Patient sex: M
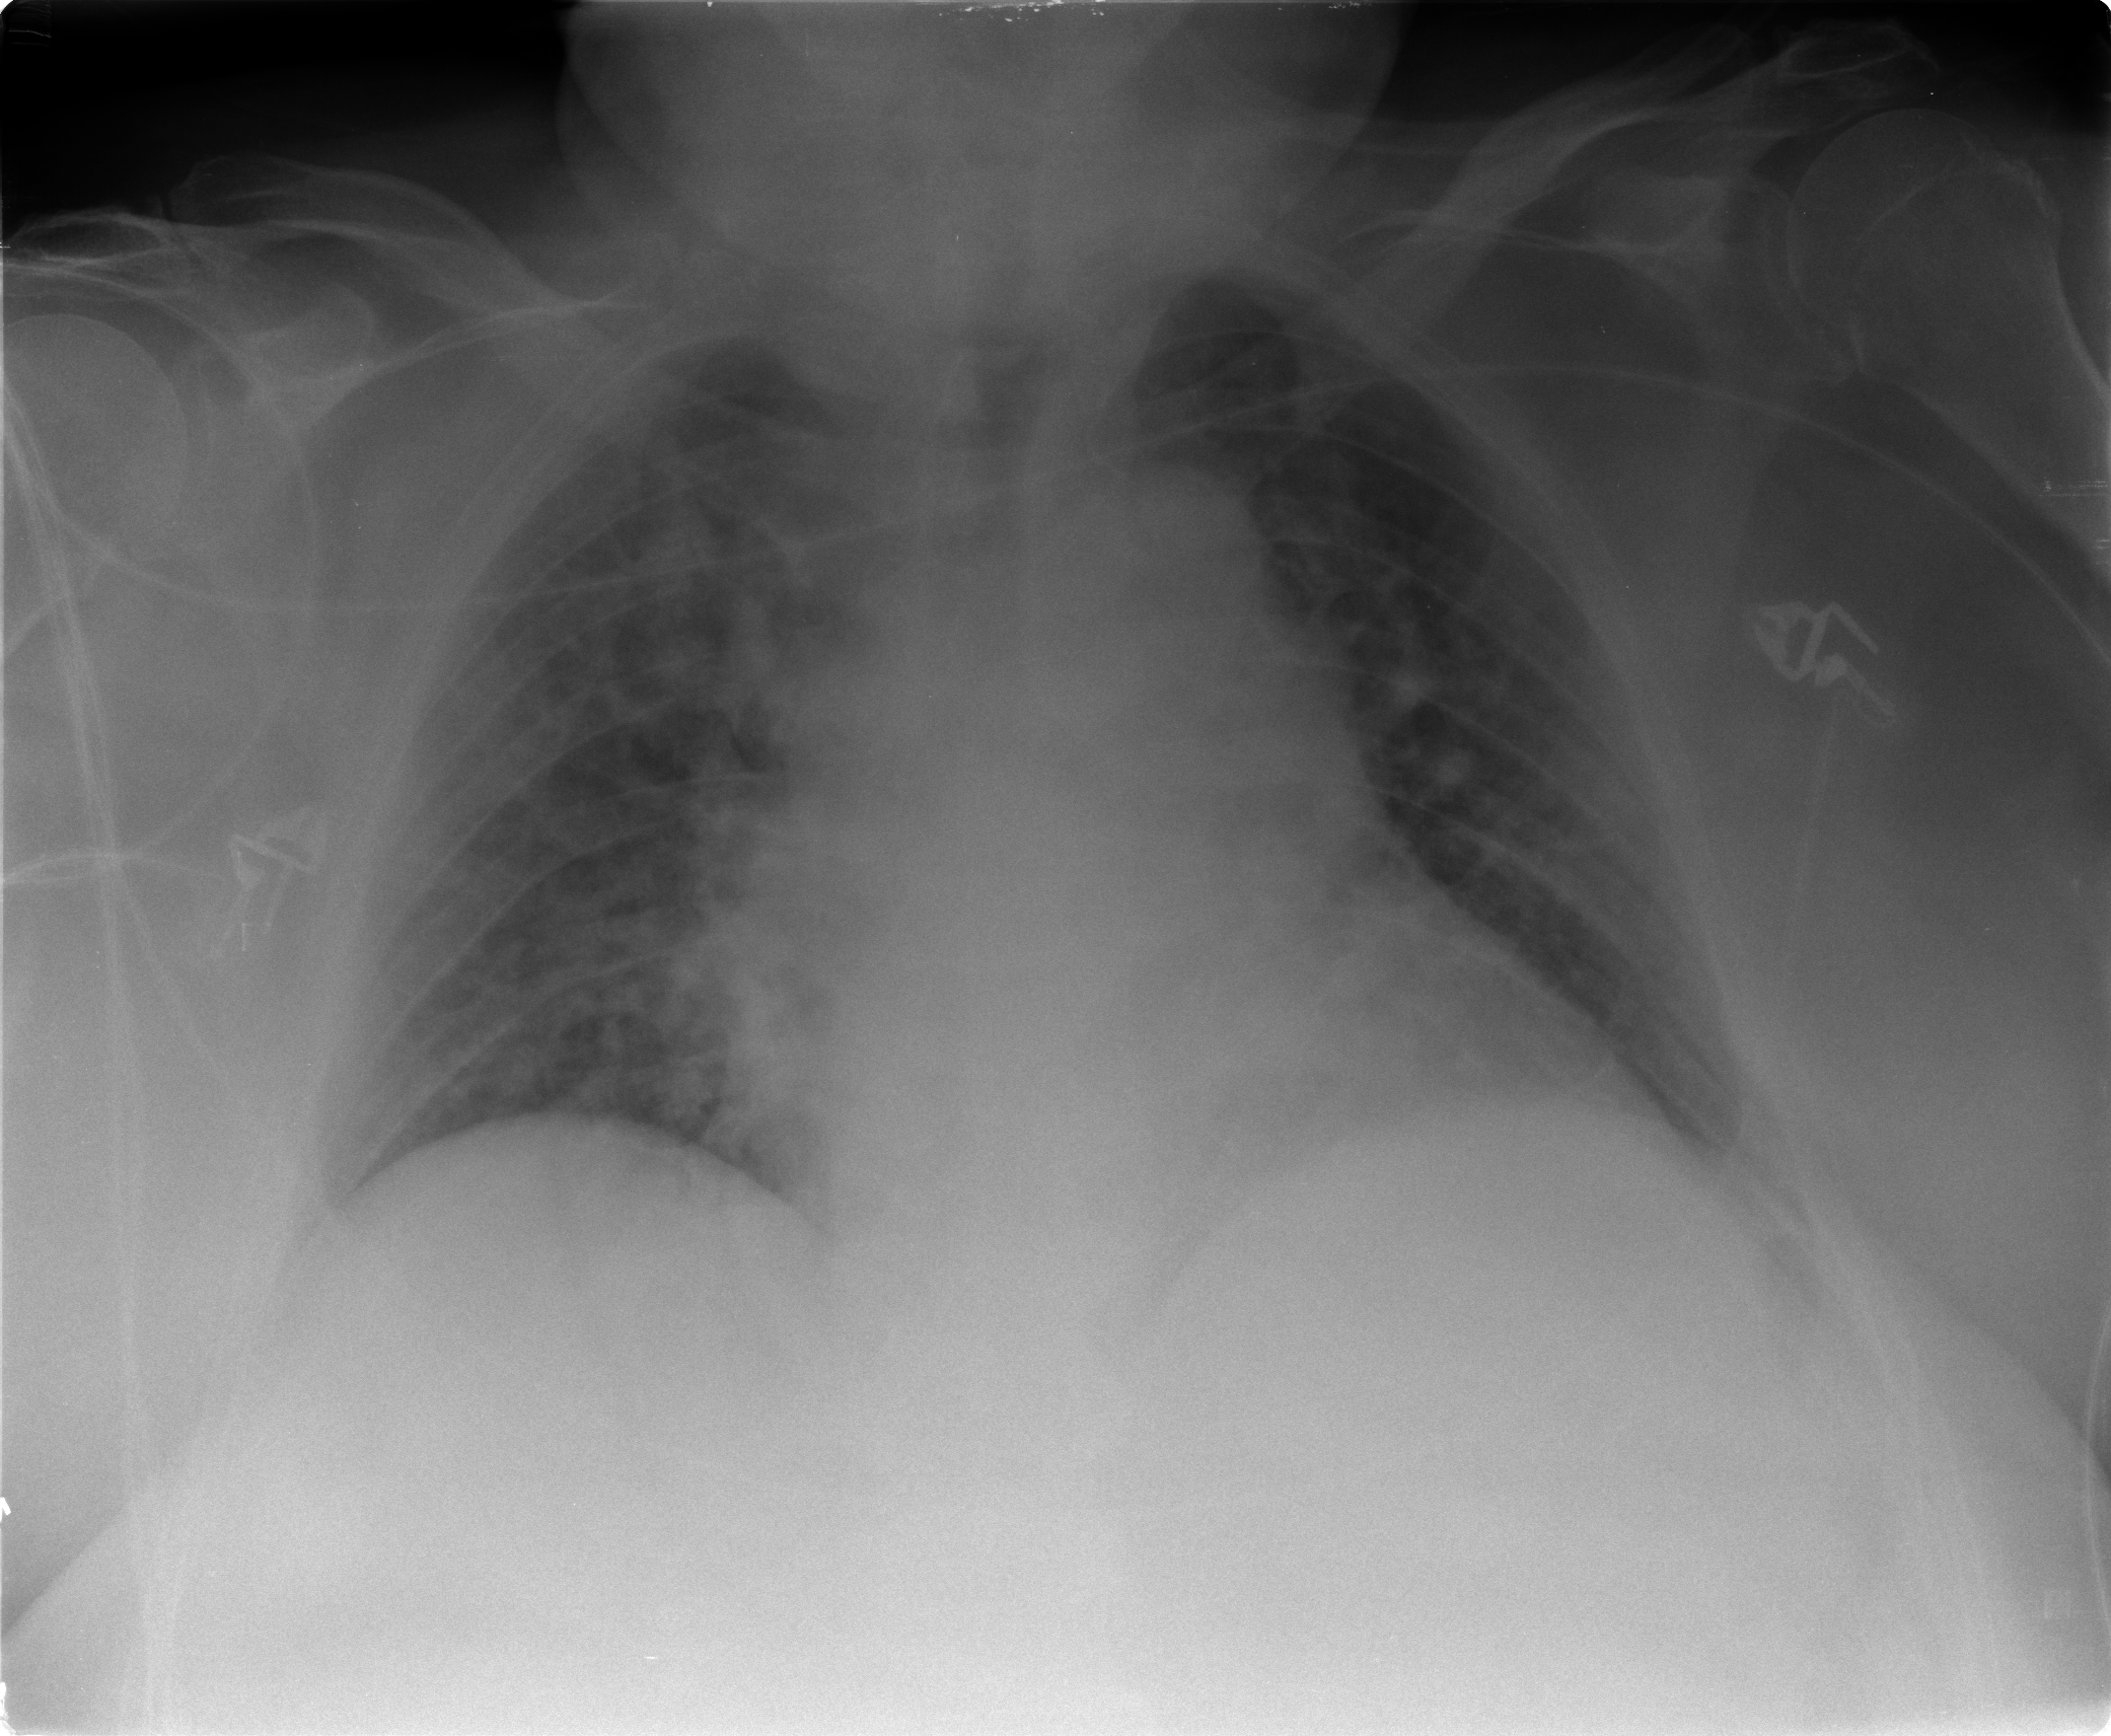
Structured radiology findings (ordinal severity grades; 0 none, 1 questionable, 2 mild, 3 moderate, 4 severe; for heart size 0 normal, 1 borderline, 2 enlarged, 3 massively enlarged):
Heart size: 2
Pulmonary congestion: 2
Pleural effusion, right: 0
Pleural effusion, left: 0
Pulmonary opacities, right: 3
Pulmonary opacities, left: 2
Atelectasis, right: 2
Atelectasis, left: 0